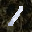
Label: 1